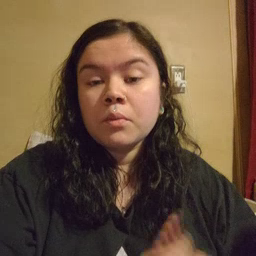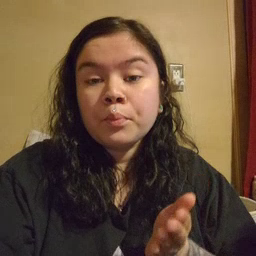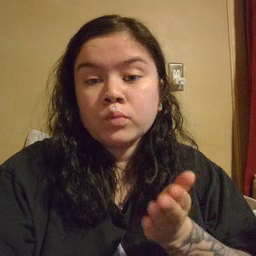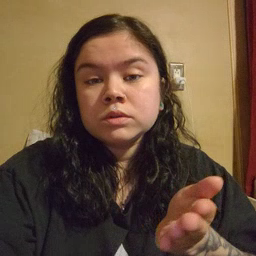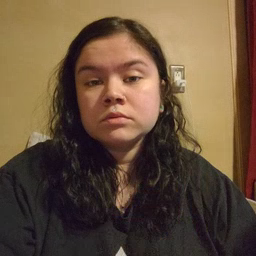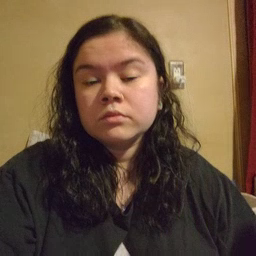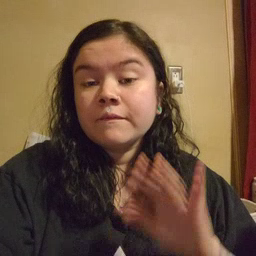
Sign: boat